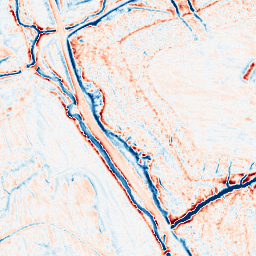
Category: edge_preserving
Decomposition family: anisotropic_diffusion
Decomposition parameters: iterations: 50
kappa: 30
gamma: 0.05
Upsampling method: bilinear
Upsampling parameters: scale: 4
Upsampling scale: 4